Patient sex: M
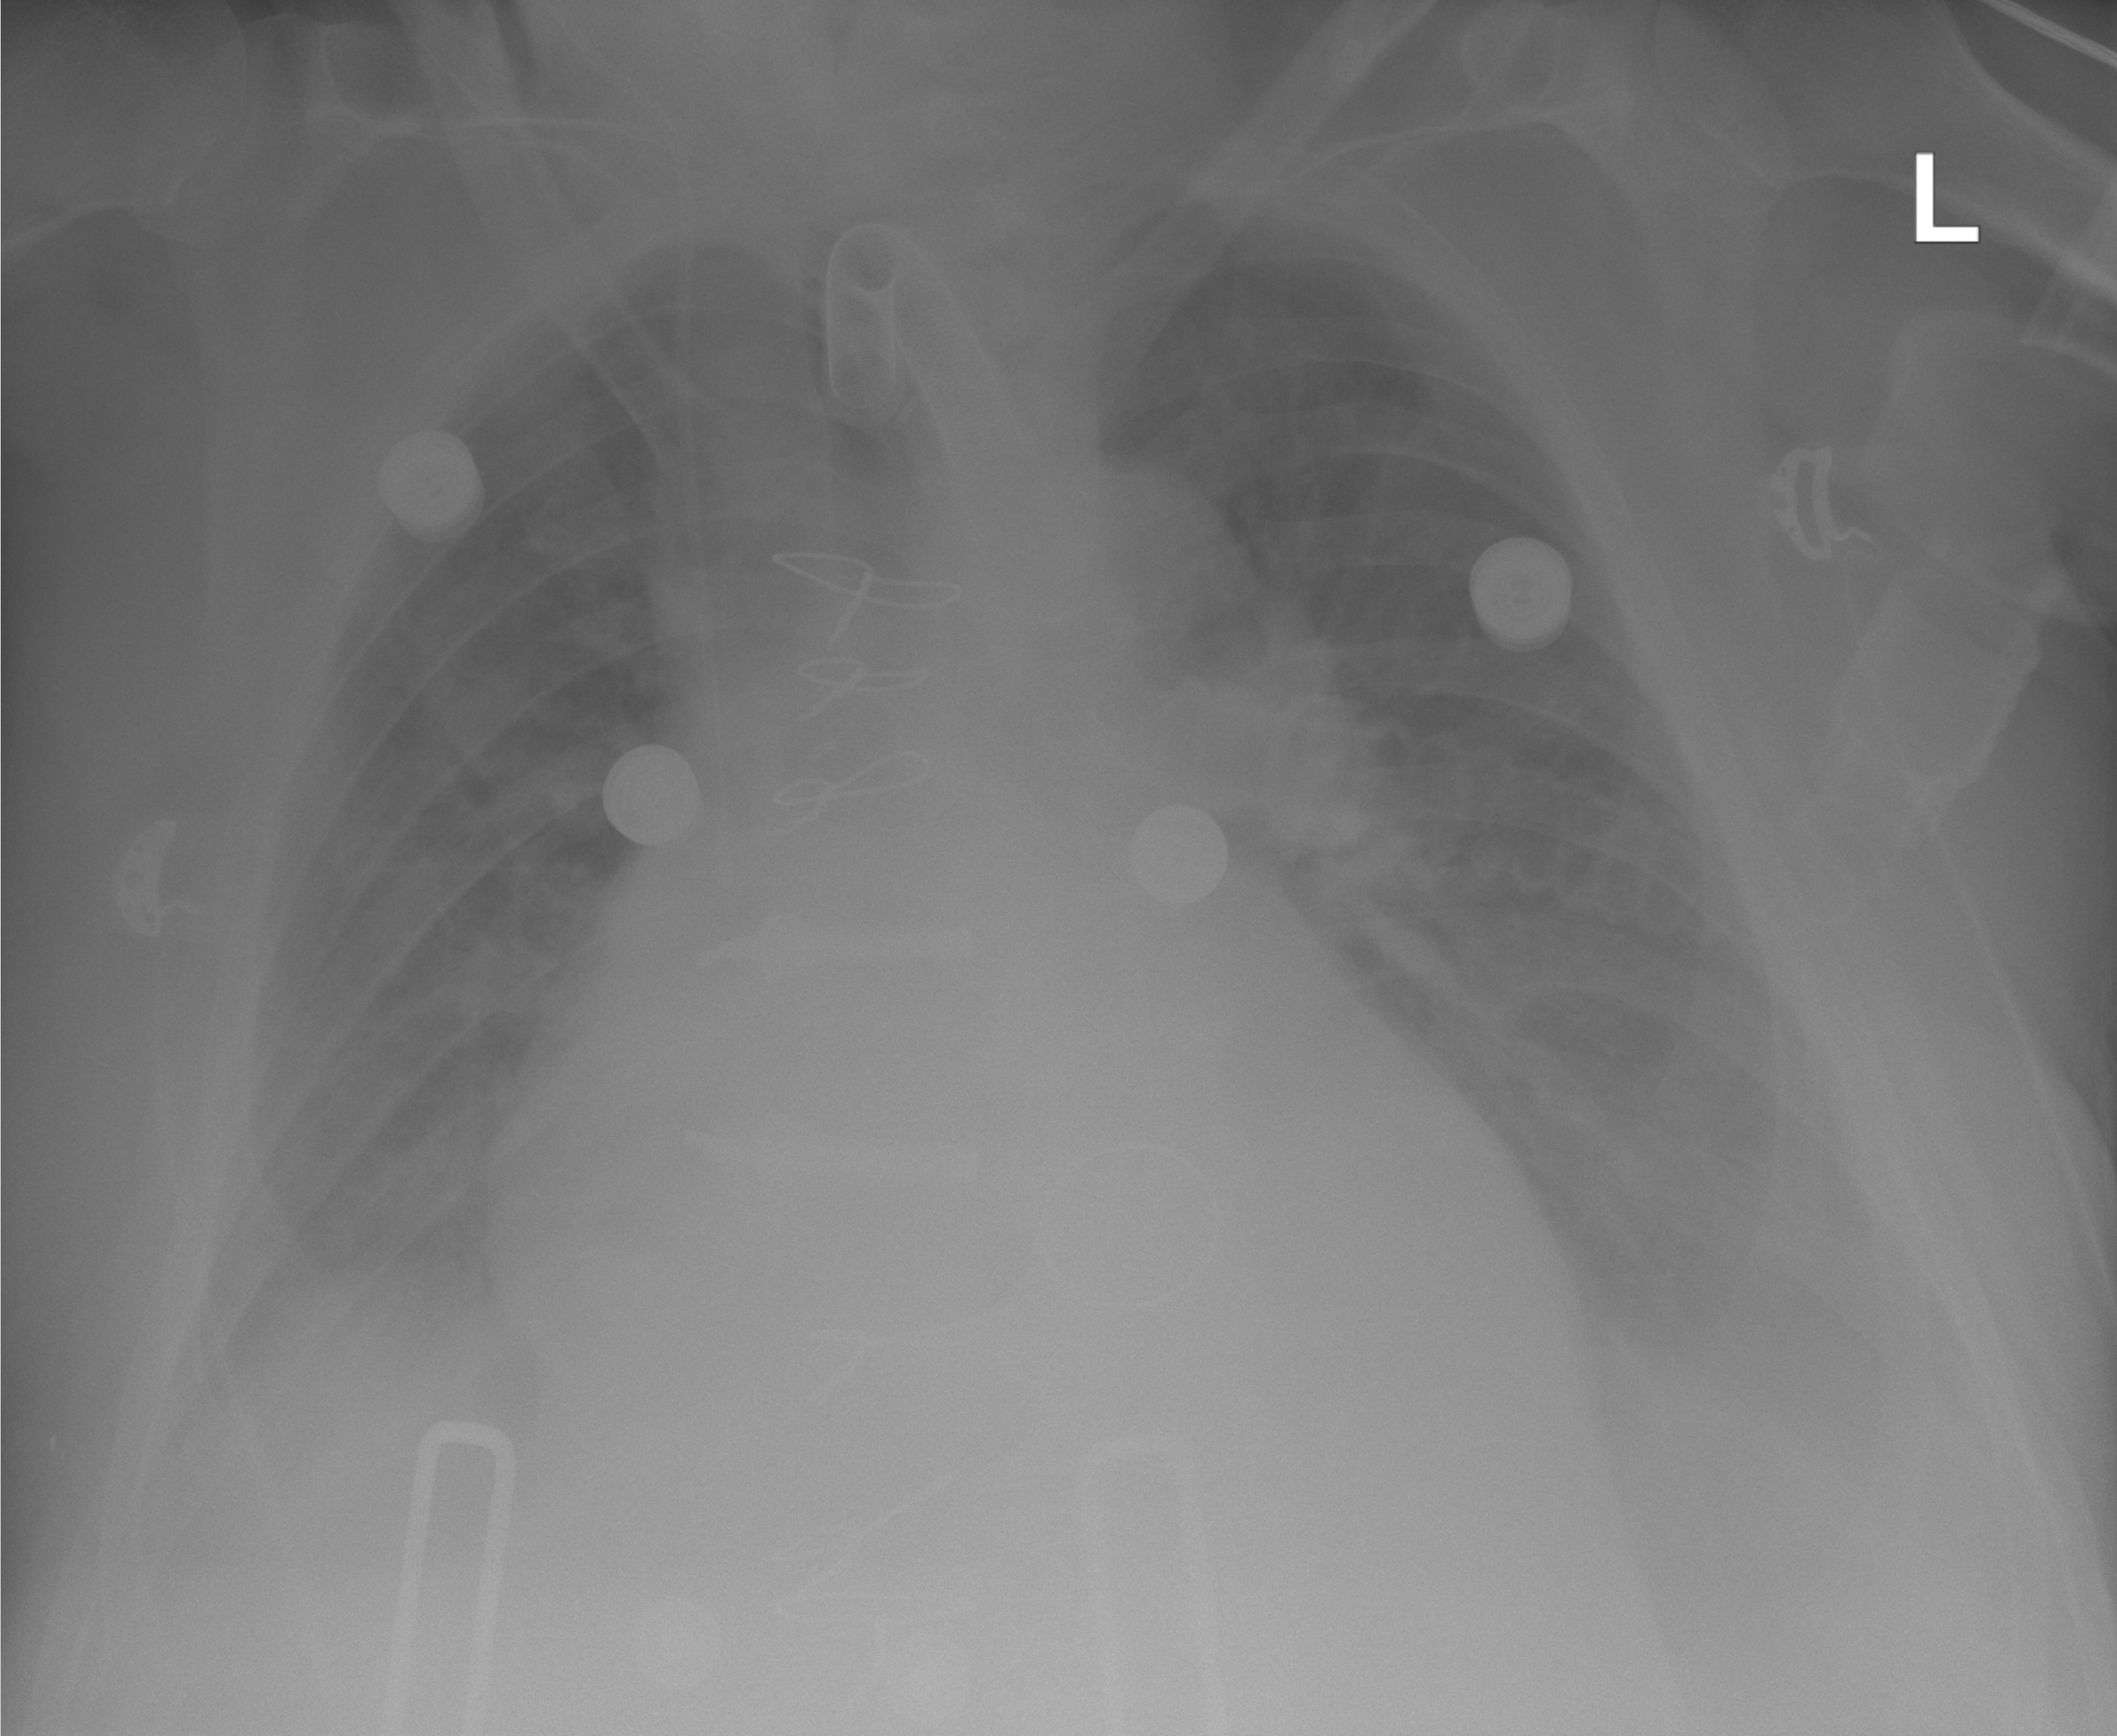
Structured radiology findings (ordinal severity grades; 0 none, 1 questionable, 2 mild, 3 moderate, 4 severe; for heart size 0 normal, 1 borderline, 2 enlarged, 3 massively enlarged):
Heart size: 3
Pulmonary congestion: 2
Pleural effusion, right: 2
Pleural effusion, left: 3
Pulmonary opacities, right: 0
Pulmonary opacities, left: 0
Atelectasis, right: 2
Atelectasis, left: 2